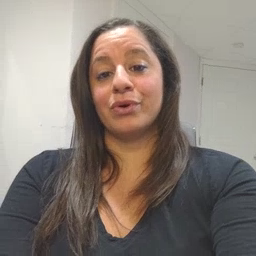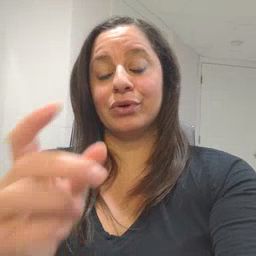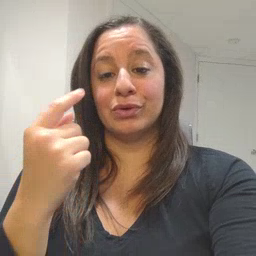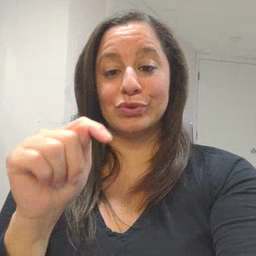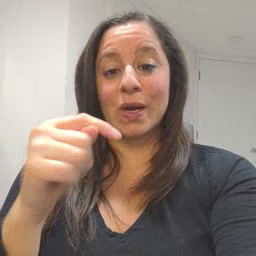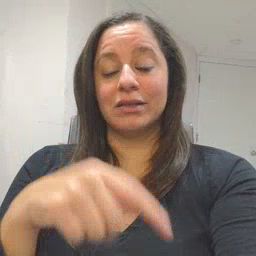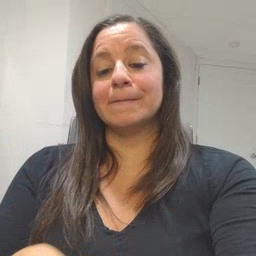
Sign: toy